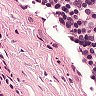
Metastatic tissue present: no